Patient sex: F
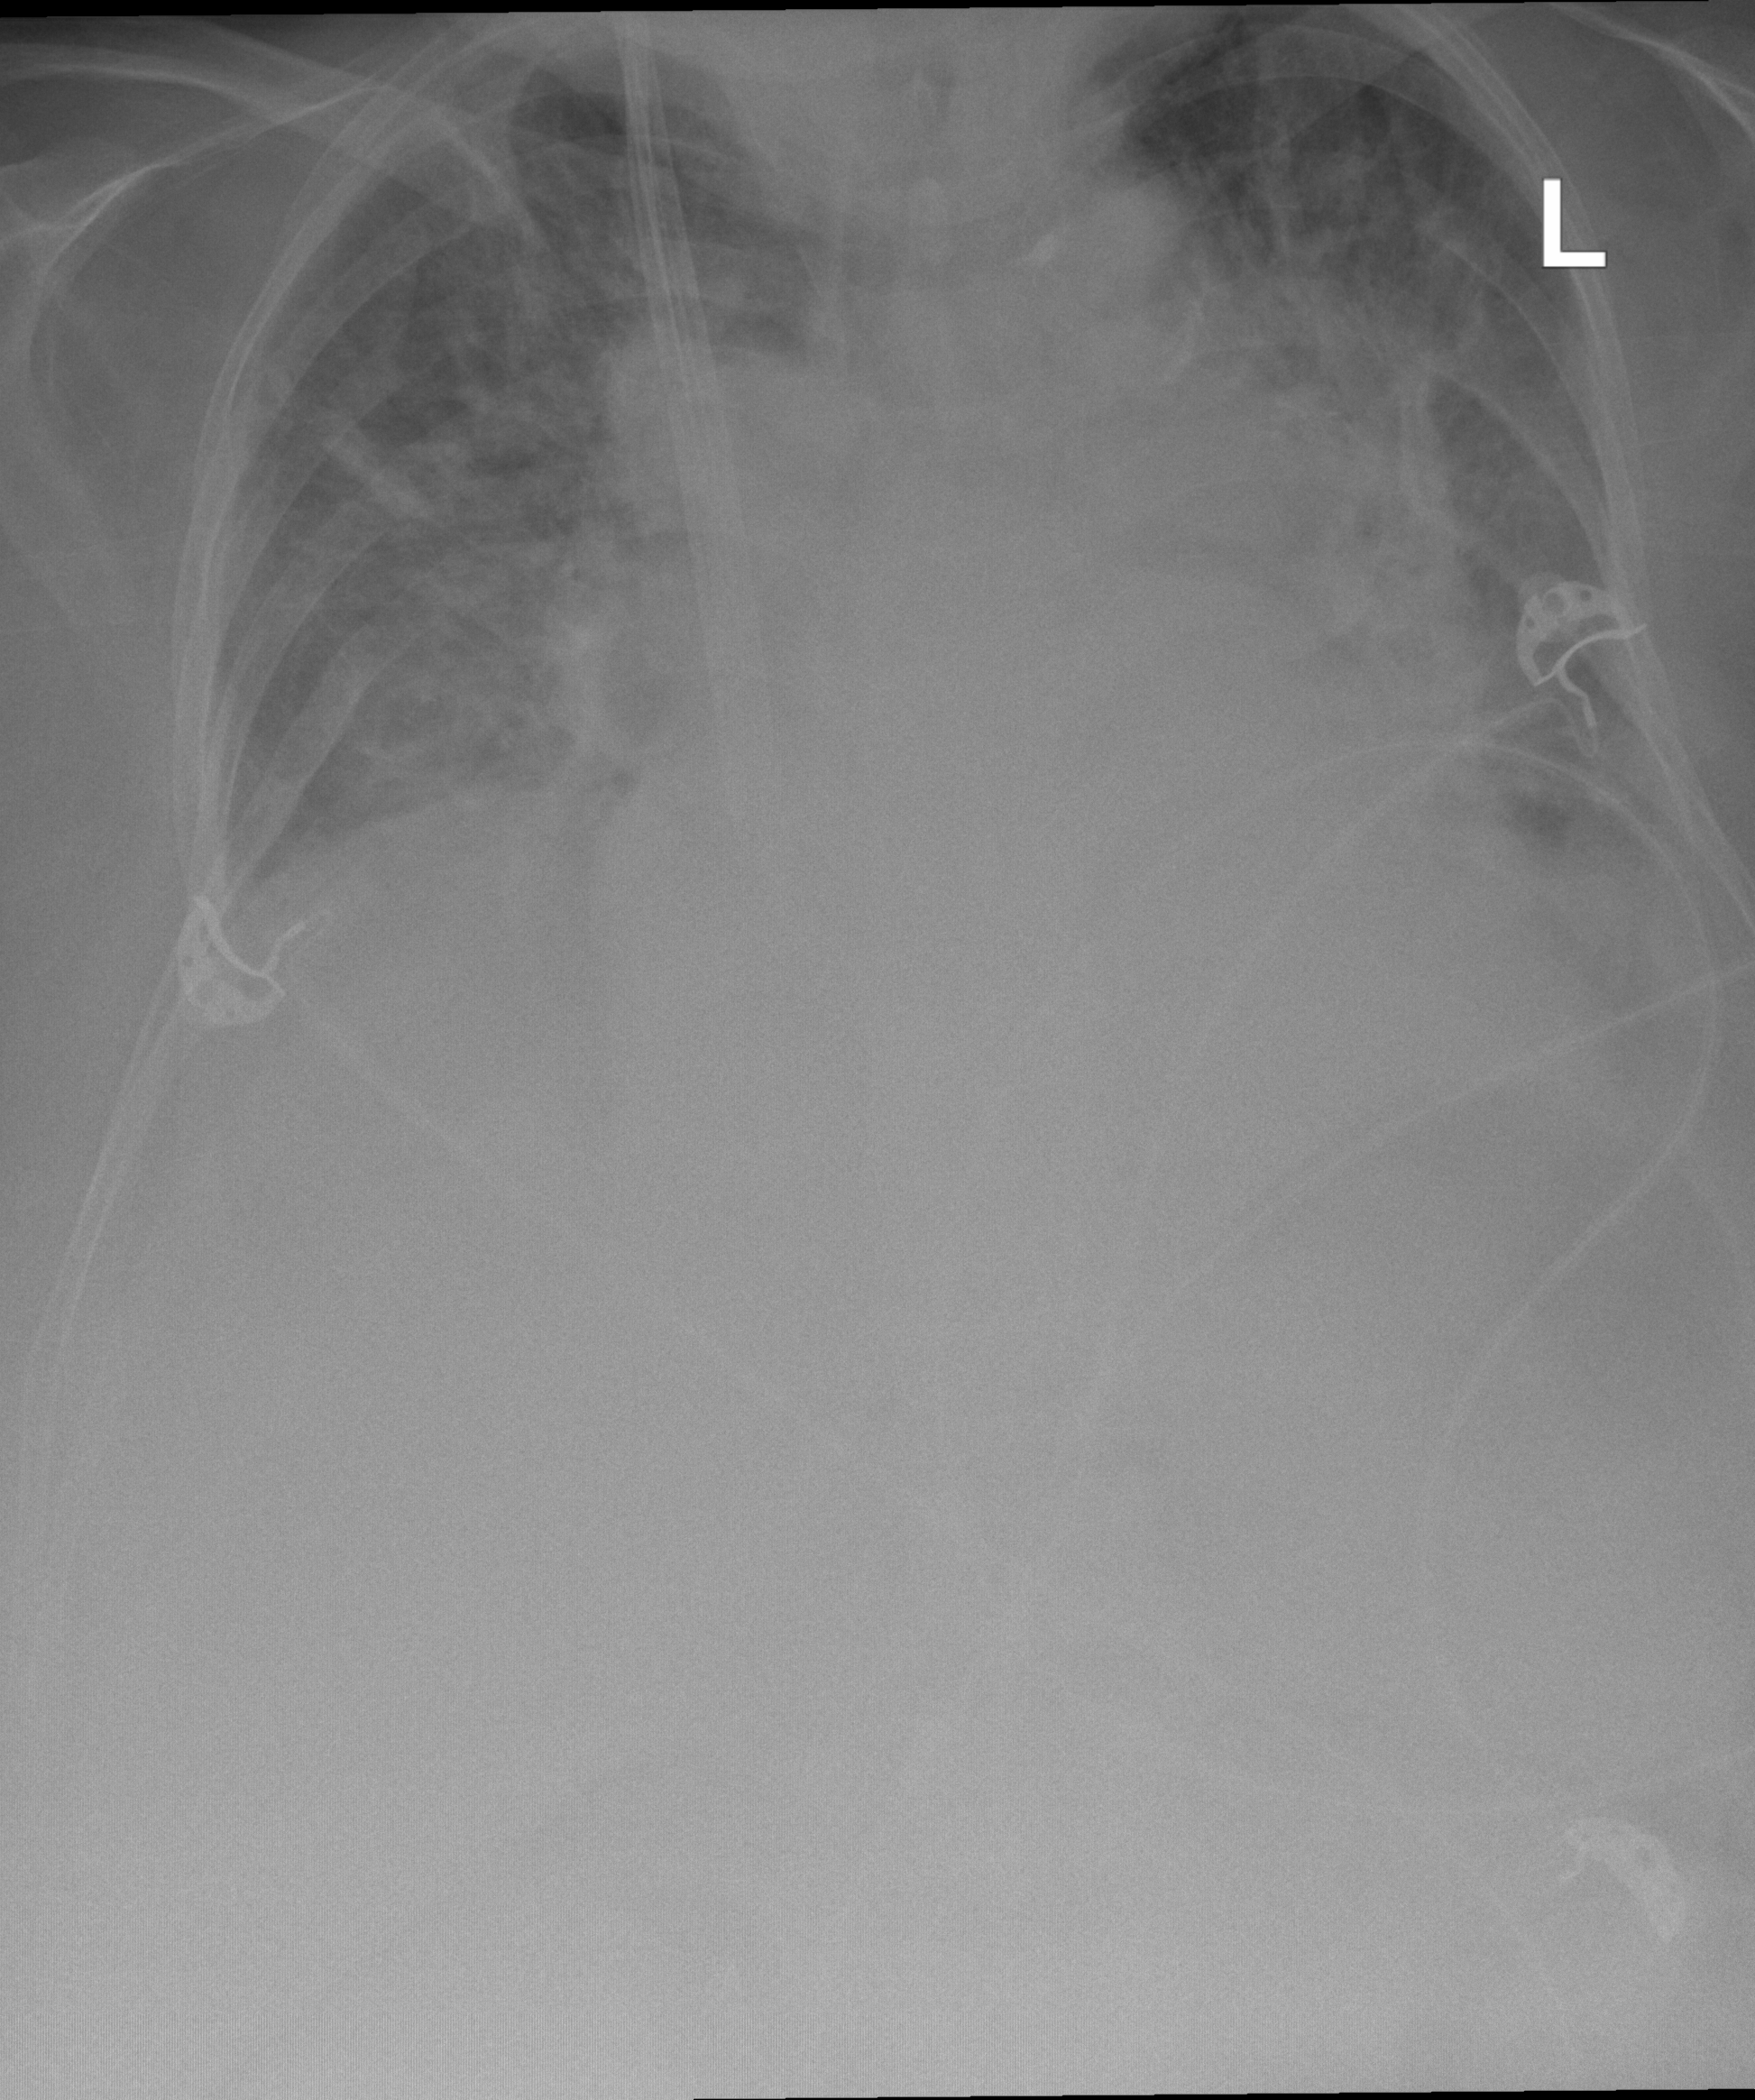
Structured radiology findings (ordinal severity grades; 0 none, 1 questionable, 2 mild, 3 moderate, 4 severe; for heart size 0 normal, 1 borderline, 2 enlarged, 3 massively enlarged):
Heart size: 3
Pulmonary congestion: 3
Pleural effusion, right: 1
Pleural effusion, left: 2
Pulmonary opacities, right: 3
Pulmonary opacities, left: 3
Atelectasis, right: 2
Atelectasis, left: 2